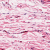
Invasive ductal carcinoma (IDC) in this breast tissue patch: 0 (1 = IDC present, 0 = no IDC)